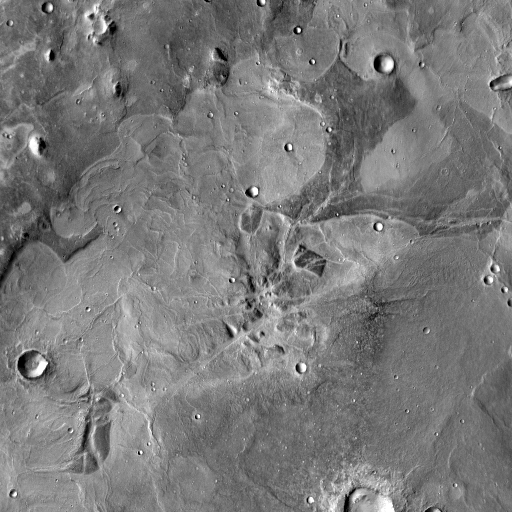
Crater classes present: Background, Other, Buried